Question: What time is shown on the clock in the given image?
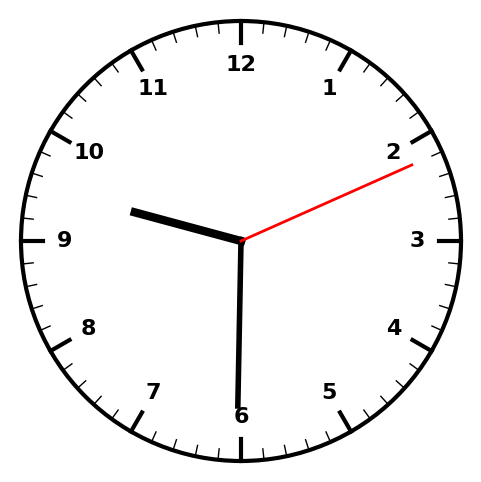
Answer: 09:30:11